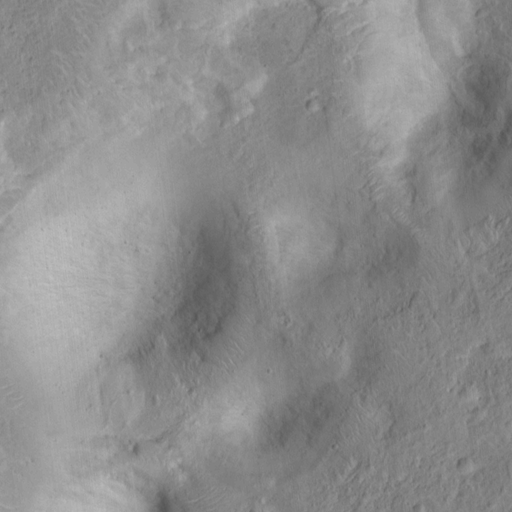
Objects detected: cone, cone, cone, cone, cone